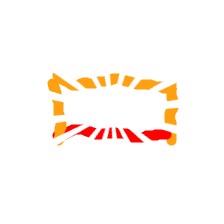
Shape: rectangle